Question: I've been editing my own theme for Sublime Text, but I got stuck at one bit.
I couldn't find a way to modify the color of the Input field of the . I've managed to apply a background image to the container of the input (as you can see in the image bellow with a border), but I couldn't remove the white background of the input.

I know that it got be a way to remove, because the Soda themes have different colors there. The question is: how?
And also, is it possible to change the font color of this input?
Thank you!
Lucas
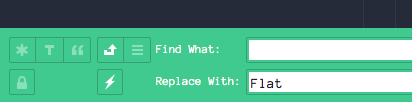
Answer: First of all, all example codes here are from <URL>. It is a wonderful theme.
You can create a custom color scheme and use it. It seems that this may affect all widgets, such as output, side bar and the input fields.
Take <URL> for example: change 'background' value.
'''
<string>Soda Dark - Widget Theme</string>
<key>settings</key>
<array>
<dict>
<key>settings</key>
<dict>
<key>background</key>
<string>#383838</string>
<key>caret</key>
<string>#F8F8F8</string>
<key>foreground</key>
<string>#F8F8F8</string>
<key>invisibles</key>
<string>#3B3B3B</string>
'''
Use it as color scheme:
'''
{
"color_scheme": "Packages/Theme - Soda/Soda Dark/Widget - Soda Dark.stTheme",
"draw_shadows": false
}
'''
Besides, you can custom the text input fields in your theme via 'text_line_control'.
'''
// Text input field item
{
"class": "text_line_control",
"layer0.texture": "Theme - Soda/Soda Dark/text-field.png",
"layer0.opacity": 1.0,
"layer0.inner_margin": [4, 5, 4, 3],
"content_margin": [3, 3]
},
'''